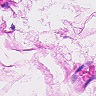
Metastatic tissue present: no